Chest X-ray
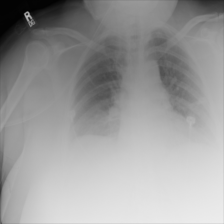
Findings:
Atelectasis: negative
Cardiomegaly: negative
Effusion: negative
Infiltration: negative
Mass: negative
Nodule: negative
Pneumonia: negative
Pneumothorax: negative
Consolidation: negative
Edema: negative
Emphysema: negative
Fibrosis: negative
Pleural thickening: negative
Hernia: negative